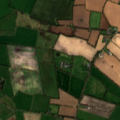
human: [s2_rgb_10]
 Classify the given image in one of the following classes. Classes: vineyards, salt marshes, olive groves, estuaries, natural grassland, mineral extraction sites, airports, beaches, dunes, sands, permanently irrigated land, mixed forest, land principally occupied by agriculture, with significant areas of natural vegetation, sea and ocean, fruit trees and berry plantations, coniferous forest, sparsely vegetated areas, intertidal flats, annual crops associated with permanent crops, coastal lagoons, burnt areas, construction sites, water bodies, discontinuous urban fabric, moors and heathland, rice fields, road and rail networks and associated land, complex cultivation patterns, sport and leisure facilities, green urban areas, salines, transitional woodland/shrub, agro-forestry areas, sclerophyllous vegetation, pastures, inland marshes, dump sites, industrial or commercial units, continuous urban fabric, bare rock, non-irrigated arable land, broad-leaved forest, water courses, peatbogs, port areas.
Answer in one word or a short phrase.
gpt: non-irrigated arable land, pastures